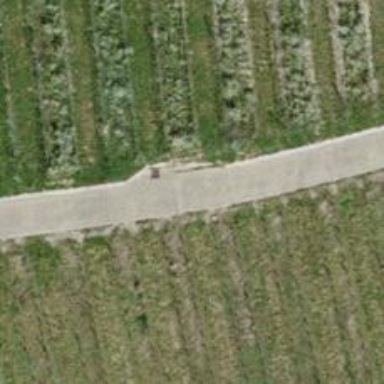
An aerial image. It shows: Well-maintained track road with grade 1 tracktype.